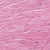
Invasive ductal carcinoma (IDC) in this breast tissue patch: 0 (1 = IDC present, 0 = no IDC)